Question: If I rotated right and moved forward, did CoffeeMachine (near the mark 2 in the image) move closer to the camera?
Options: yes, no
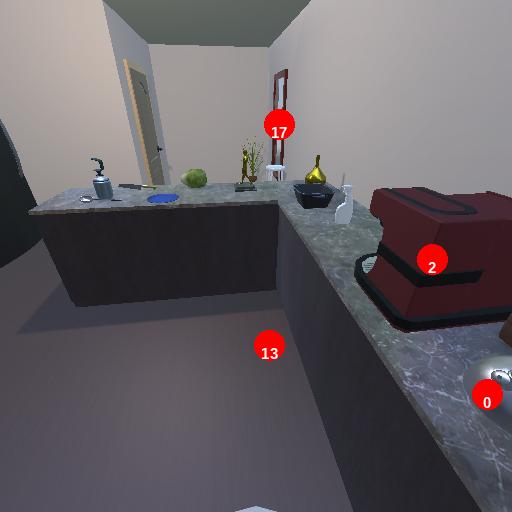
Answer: yes